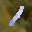
Label: 1